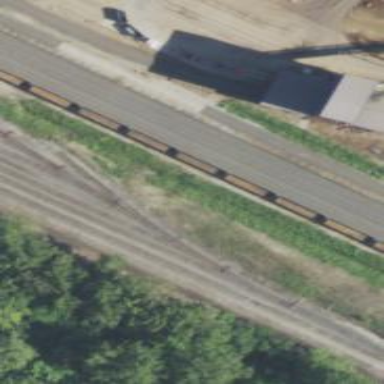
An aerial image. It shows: Unused railway yard.